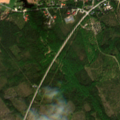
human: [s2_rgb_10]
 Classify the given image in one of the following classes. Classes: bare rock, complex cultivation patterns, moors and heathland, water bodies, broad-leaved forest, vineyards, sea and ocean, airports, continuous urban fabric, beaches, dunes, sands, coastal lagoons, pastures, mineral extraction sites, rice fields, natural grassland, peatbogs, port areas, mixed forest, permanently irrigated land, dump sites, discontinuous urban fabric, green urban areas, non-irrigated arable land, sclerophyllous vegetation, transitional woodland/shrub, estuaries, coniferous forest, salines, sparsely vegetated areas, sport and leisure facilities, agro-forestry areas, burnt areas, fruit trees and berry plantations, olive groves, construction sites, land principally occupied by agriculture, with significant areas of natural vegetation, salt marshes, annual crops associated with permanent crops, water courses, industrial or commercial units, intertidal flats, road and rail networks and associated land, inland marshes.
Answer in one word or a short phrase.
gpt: discontinuous urban fabric, coniferous forest, mixed forest, transitional woodland/shrub, water courses